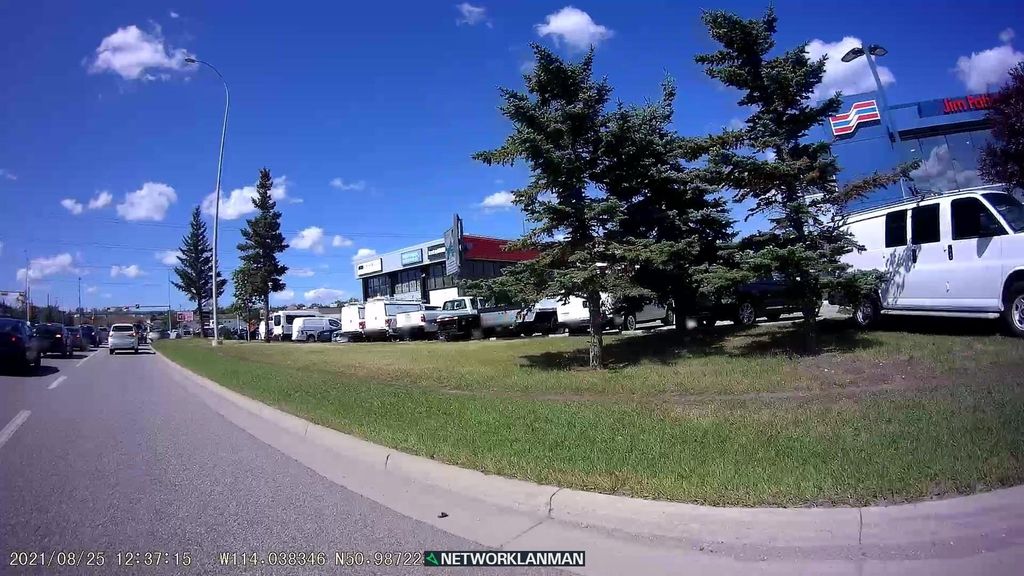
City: calgary